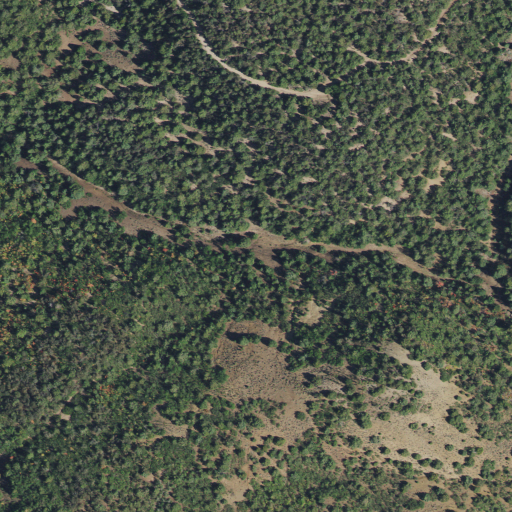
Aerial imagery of valley in Utah named Tanner Hollow containing evergreen forest, deciduous forest, shrub, and mixed forest